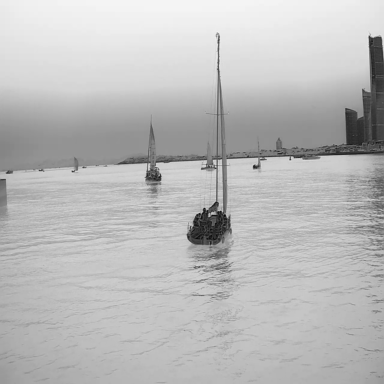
There are 15 objects shown in the infrared image, including nine canoes, and six sailboats.